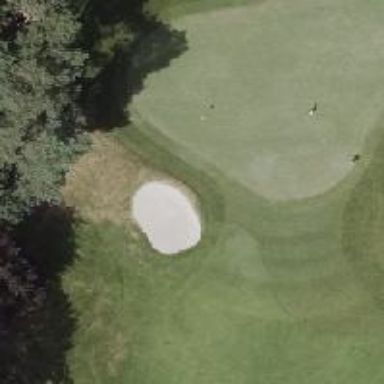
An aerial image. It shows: Golf green.